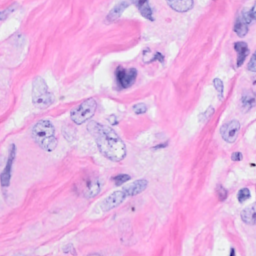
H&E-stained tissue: Breast